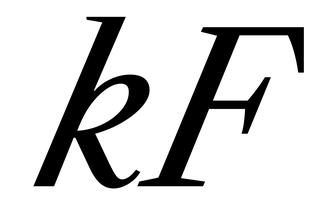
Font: LibreCaslonText-Italic_Italic